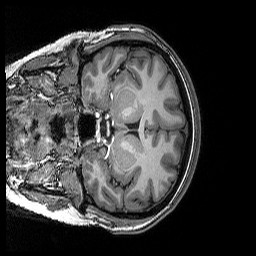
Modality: T1w
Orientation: coronal
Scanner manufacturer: siemens
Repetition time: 2.5 s
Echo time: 0.00341 s